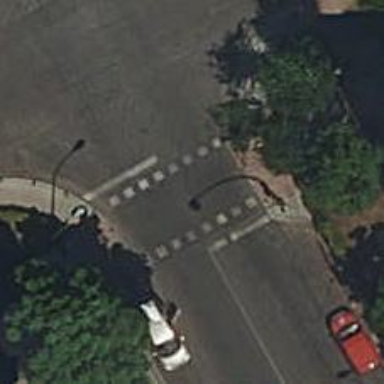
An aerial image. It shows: Road with traffic signals at crossing.